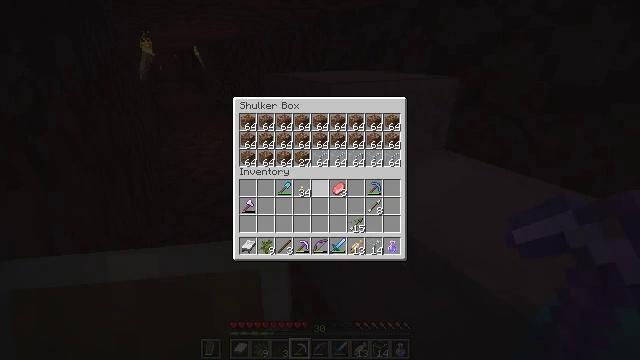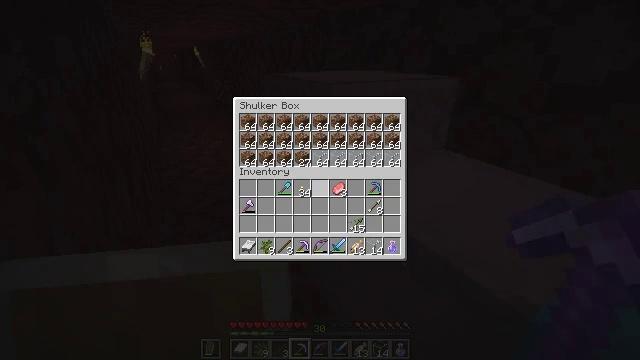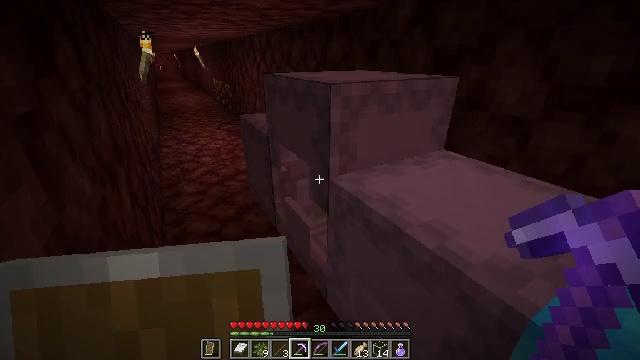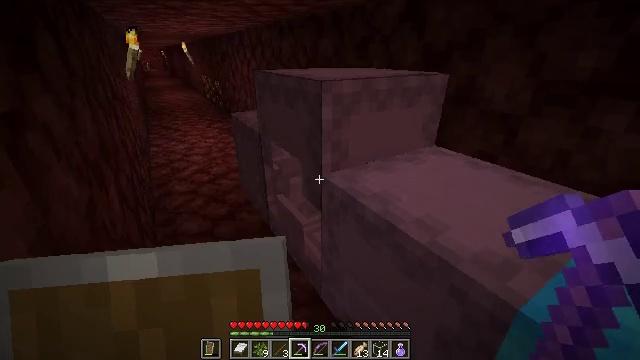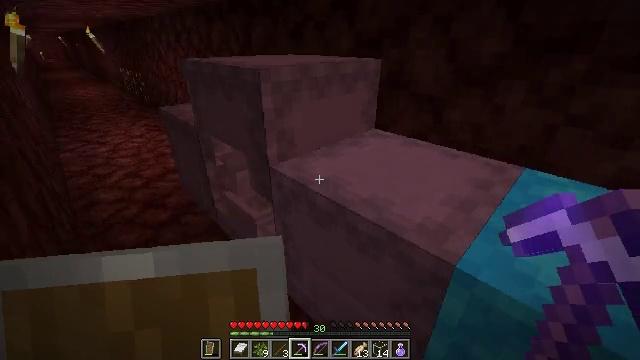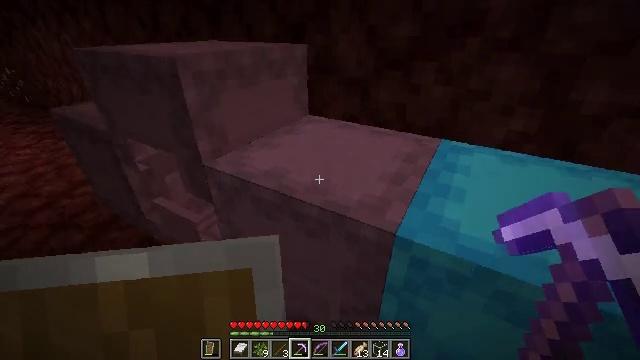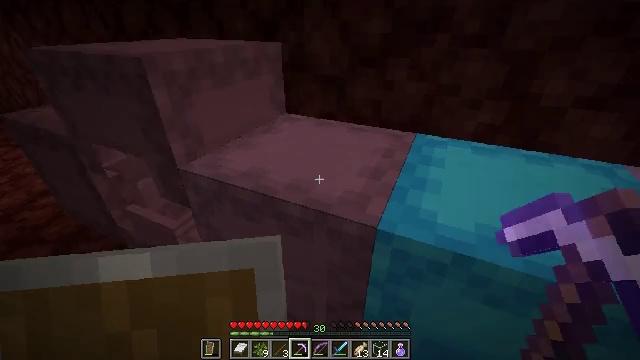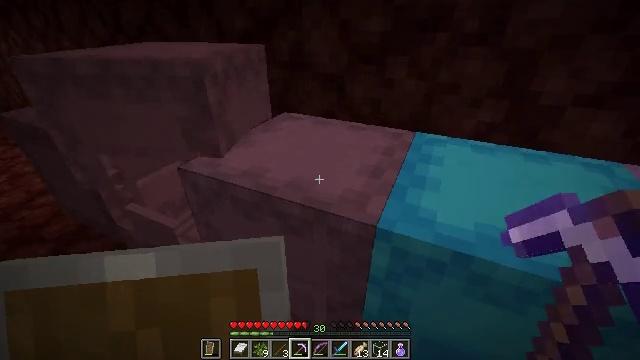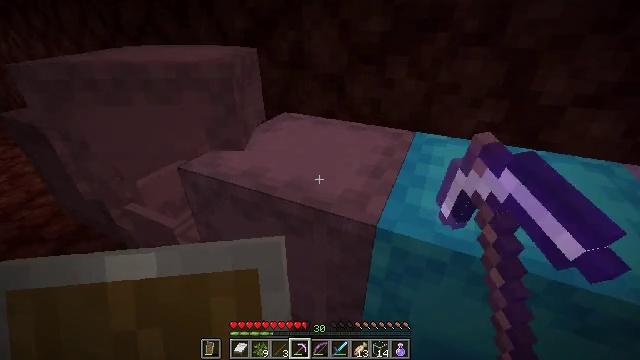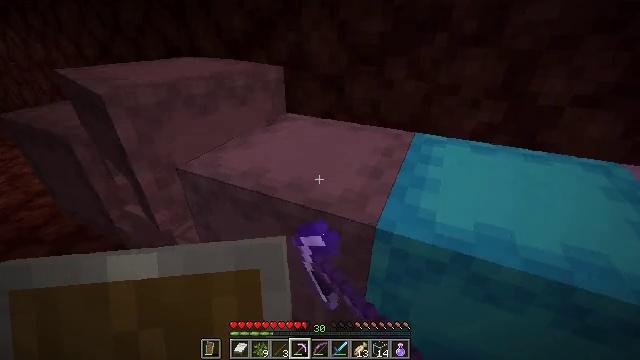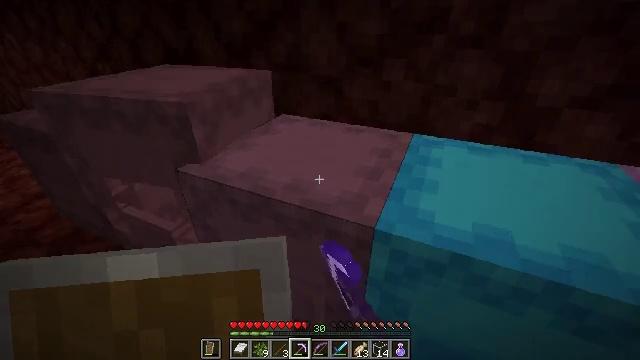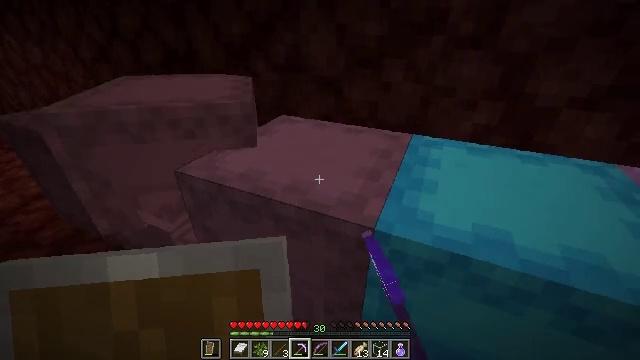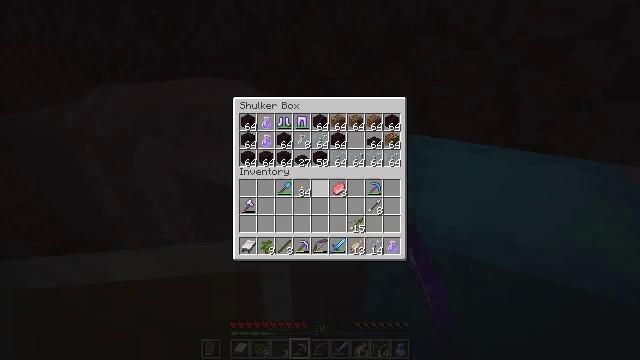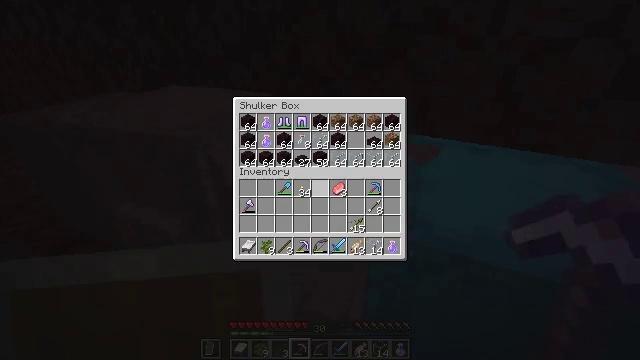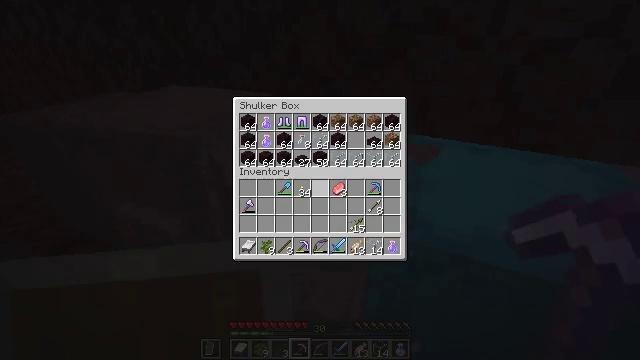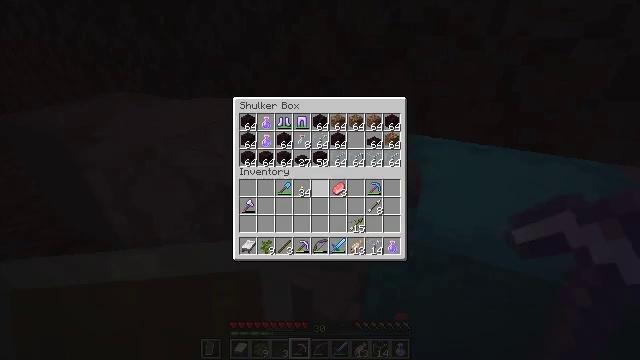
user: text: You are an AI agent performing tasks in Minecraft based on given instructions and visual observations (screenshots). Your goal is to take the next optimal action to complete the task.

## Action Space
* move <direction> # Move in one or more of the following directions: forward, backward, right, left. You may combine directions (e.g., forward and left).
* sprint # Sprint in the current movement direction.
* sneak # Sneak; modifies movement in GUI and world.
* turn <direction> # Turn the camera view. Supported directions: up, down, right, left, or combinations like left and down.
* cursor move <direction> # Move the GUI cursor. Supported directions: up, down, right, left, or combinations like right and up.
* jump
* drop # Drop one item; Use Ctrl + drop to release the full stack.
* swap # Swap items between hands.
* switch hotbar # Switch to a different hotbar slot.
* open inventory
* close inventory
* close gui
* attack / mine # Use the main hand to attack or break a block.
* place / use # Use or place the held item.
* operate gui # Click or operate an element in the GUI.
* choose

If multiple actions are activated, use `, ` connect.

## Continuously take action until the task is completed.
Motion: motion action
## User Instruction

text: Gather some nether bricks.
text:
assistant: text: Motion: no_op
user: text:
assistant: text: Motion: no_op
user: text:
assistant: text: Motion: turn right, close gui
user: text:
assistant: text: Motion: turn right and down, open inventory
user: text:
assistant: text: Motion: turn right and down
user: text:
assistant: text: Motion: turn right
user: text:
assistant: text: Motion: use / place
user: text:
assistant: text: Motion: use / place
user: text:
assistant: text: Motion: use / place
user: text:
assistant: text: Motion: no_op
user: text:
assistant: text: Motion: no_op
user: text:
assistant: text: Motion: no_op
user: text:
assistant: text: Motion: no_op
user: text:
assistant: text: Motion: no_op
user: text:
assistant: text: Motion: no_op
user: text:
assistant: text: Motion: close inventory
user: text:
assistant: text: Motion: close inventory
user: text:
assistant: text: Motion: close inventory
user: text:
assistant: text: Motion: move left, turn left
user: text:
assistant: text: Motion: move left, turn left
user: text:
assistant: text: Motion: move left, turn left and up
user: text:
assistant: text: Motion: move left, turn left
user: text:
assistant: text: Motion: move left
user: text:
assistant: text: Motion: move left
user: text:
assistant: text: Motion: move left
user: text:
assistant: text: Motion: move left
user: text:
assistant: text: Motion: move left
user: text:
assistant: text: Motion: no_op
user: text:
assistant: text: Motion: no_op
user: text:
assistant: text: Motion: no_op